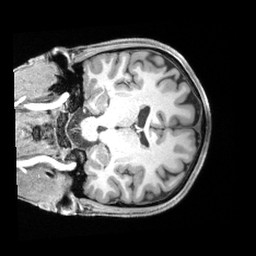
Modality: T1w
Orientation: coronal
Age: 27
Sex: male
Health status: healthy
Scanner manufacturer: siemens
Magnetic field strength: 3 T
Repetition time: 2.4 s
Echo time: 0.00194 s